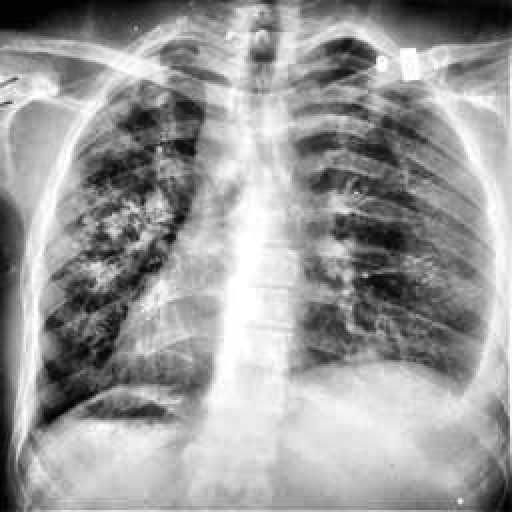
Finding: TUBERCULOSIS